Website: home-depot
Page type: account-selection
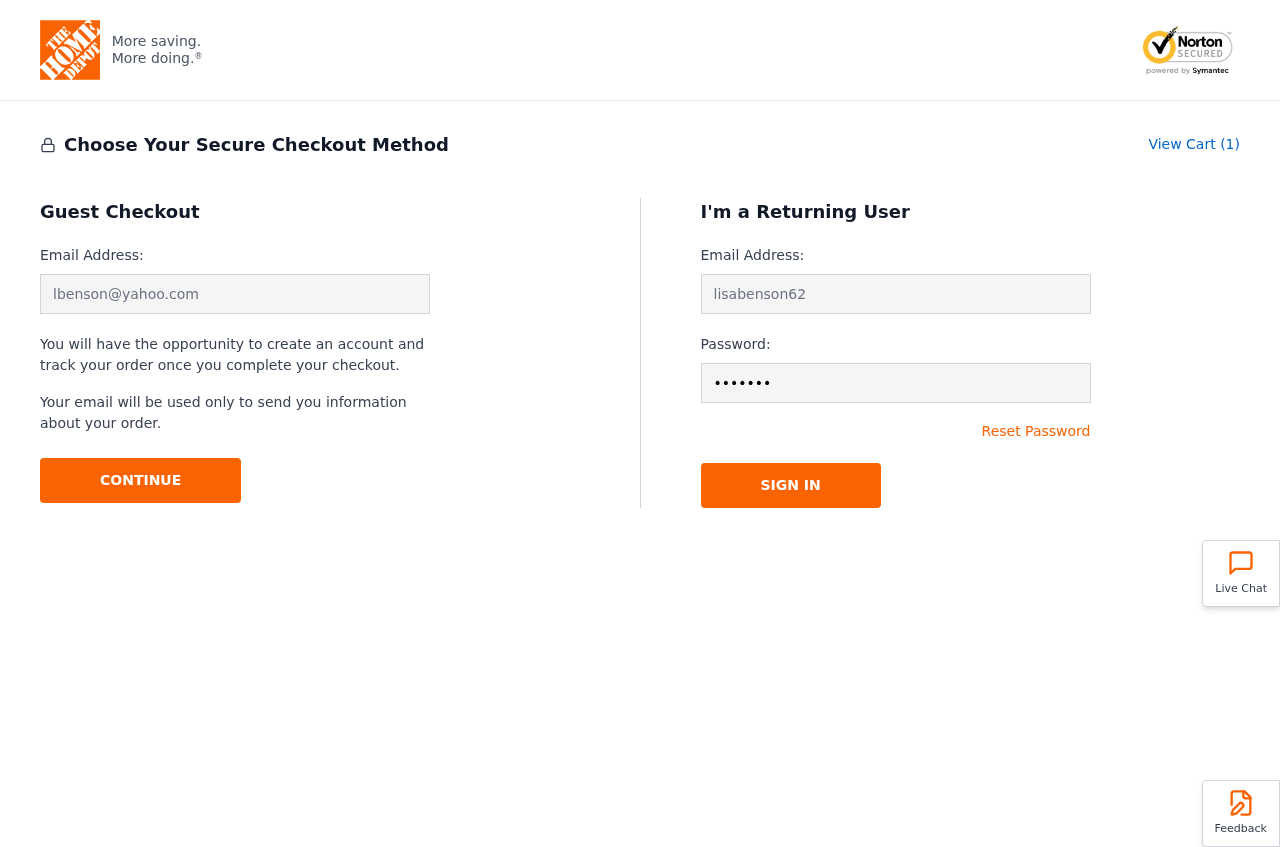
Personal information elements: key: PII_EMAIL
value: lbenson@yahoo.com
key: PII_LOGIN_USERNAME
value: lisabenson62
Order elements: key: ORDER_NUM_ITEMS
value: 1